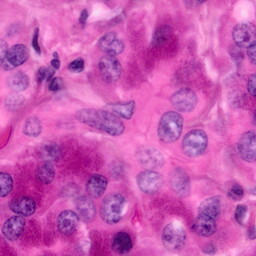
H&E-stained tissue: Pancreatic